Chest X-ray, AP view. Patient: 28 years old, sex M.
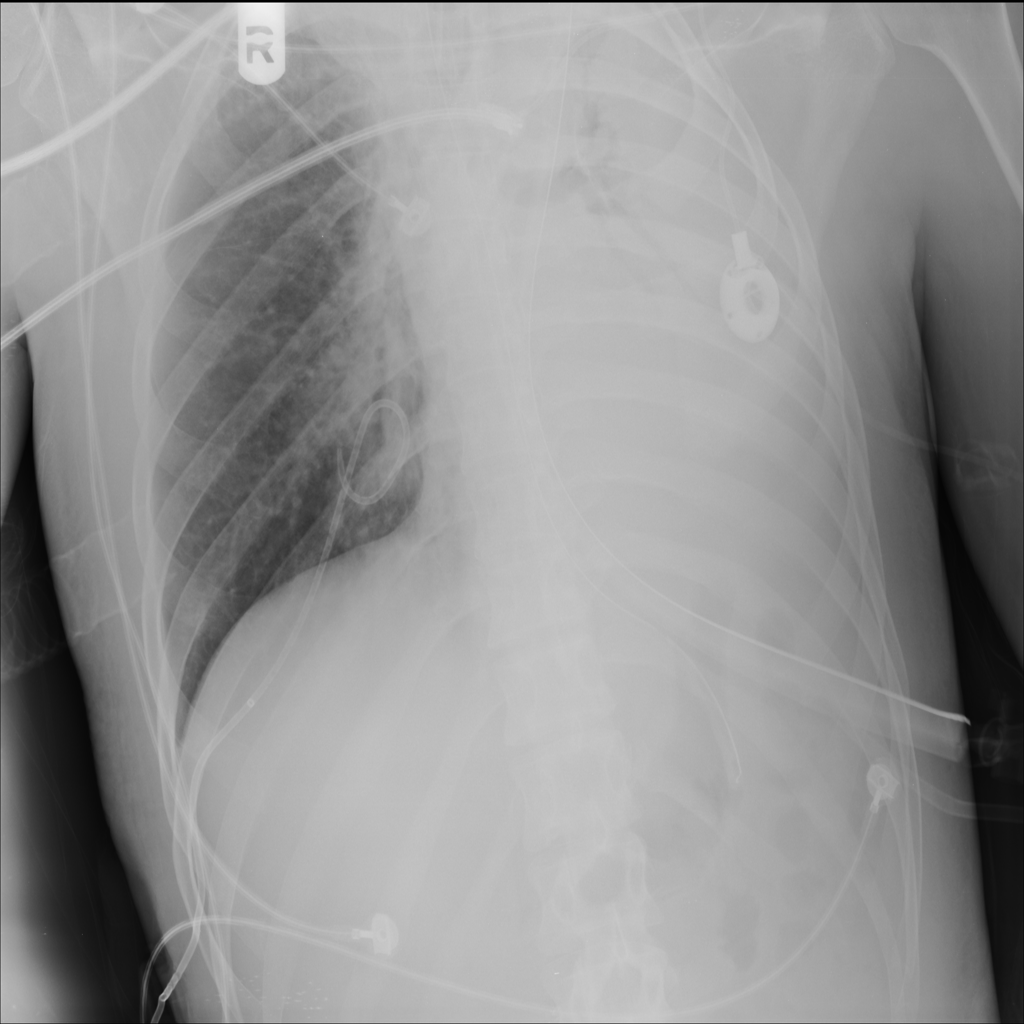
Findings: No Finding